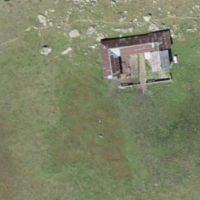
EUNIS habitat code: 26
Species observed at this site:
Argynnis paphia